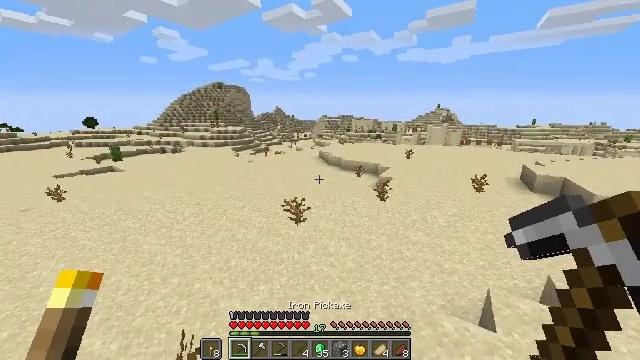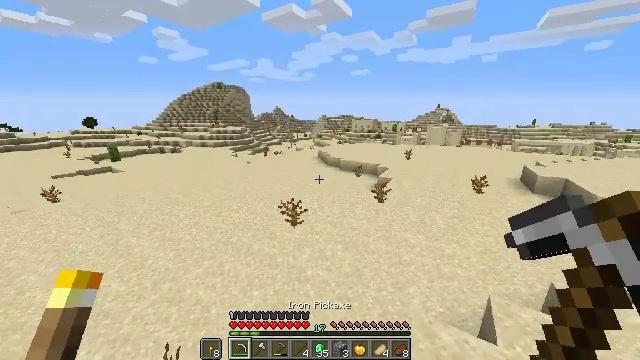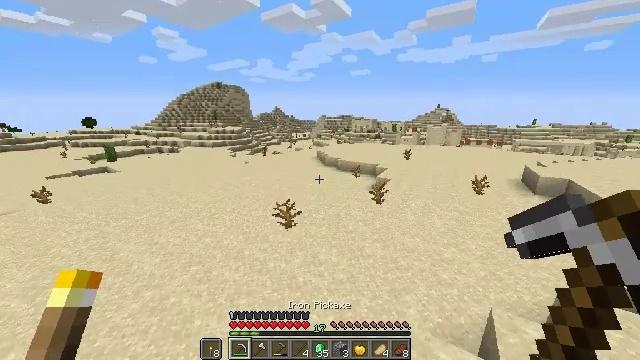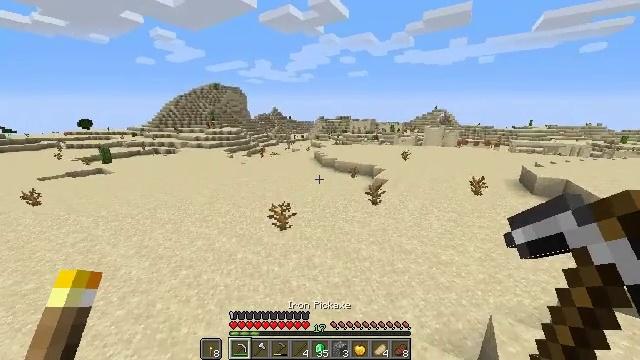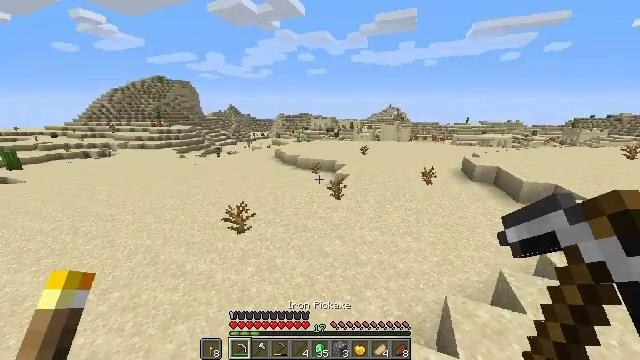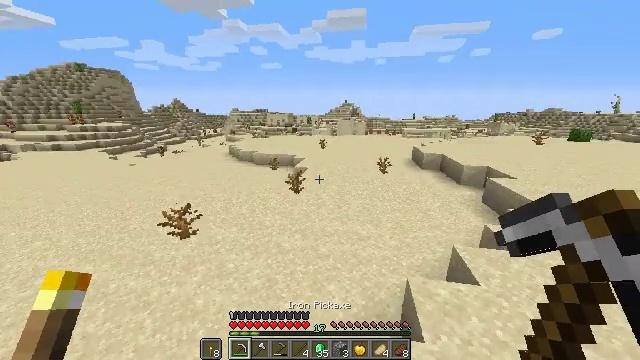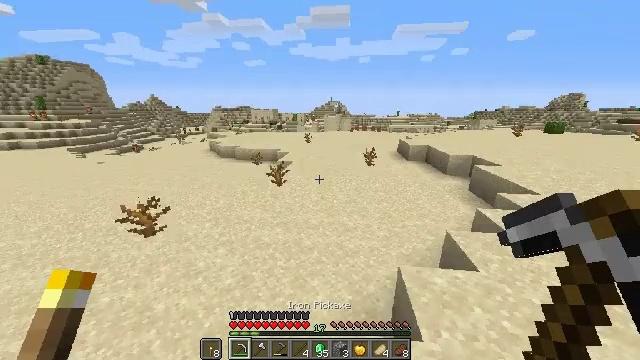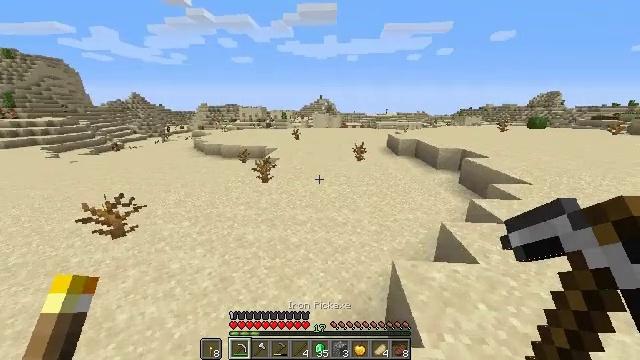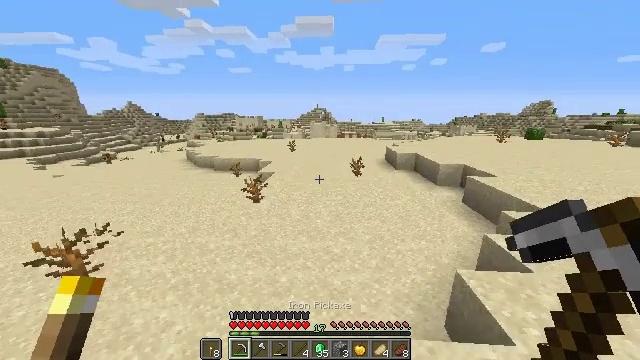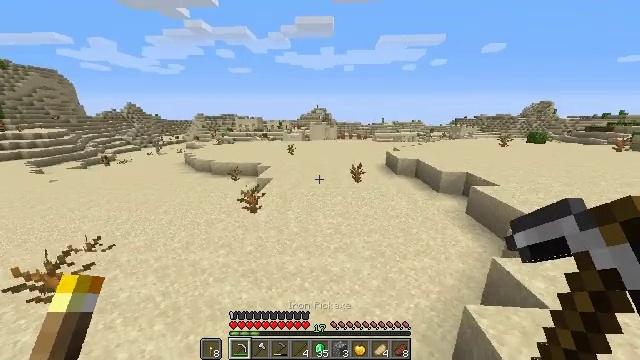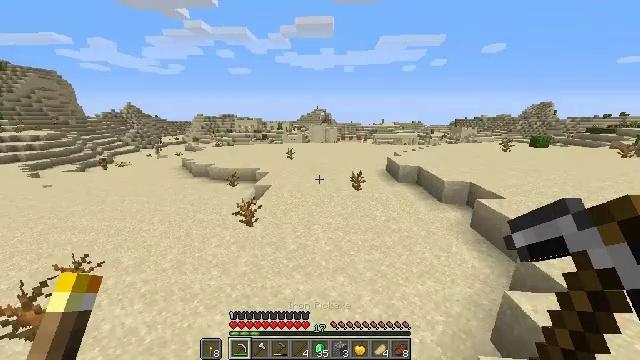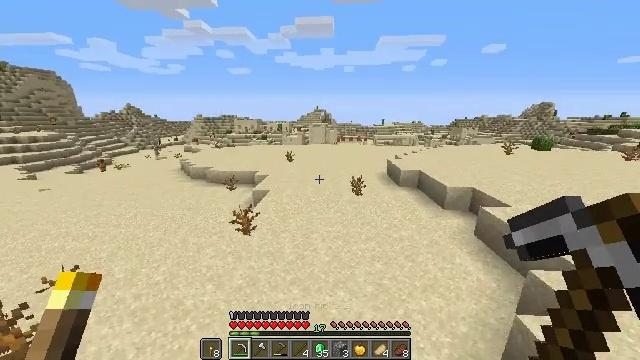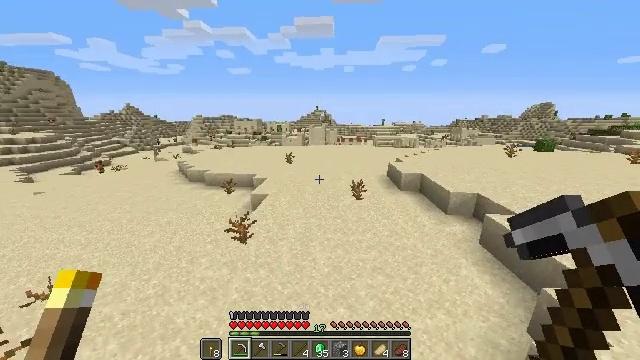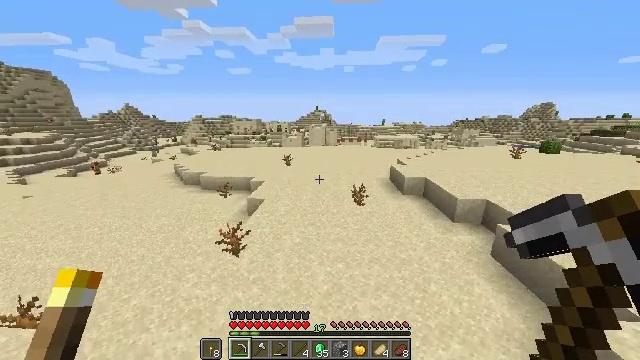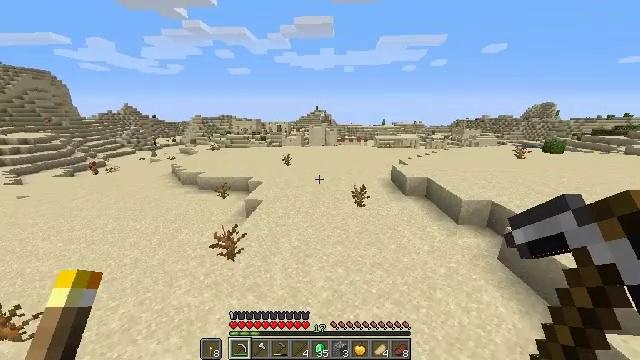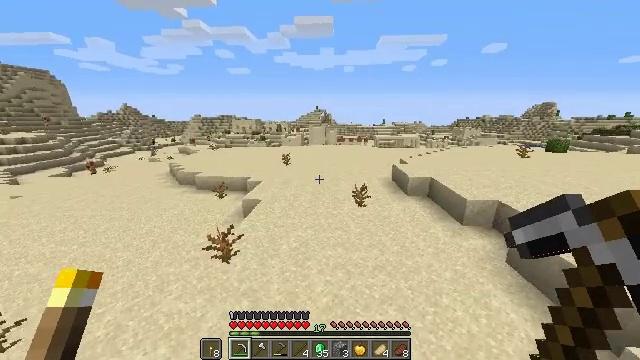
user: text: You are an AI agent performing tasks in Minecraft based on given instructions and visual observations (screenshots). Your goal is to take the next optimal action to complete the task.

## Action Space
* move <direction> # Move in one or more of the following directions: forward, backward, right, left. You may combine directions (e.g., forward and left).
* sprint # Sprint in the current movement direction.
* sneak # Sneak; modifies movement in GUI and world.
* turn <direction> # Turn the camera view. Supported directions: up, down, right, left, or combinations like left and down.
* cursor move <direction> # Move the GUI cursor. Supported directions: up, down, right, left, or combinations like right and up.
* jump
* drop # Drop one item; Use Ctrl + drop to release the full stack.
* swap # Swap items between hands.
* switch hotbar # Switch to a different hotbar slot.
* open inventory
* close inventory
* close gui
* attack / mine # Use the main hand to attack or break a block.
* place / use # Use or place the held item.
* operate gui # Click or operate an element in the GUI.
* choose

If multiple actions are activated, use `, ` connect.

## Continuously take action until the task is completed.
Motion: motion action
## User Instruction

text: Get the cartography table into your inventory.
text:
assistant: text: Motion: move forward and move right, jump
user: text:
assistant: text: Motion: move forward and move right, jump
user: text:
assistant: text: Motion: move forward and move right, jump
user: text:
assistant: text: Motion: move forward and move right, turn right, jump
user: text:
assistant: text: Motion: move forward and move right, turn right, jump
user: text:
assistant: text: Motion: move forward and move right, turn right, jump
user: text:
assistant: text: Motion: move forward, turn right, jump
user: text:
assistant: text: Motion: move forward, turn up, jump
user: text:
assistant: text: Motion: move forward, jump
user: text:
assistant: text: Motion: move forward, sprint, jump
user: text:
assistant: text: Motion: move forward, sprint, jump
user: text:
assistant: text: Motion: move forward, sprint, jump
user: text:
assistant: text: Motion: move forward, sprint, jump
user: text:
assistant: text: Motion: move forward, sprint, jump
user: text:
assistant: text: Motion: move forward, sprint, jump
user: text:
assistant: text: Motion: move forward, jump
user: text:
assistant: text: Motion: move forward, jump
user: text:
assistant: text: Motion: move forward, jump
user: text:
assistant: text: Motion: move forward, jump
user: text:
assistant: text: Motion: move forward, jump
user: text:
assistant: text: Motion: move forward, jump
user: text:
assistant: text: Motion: move forward, jump
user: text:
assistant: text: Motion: move forward, jump
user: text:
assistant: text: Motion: move forward, jump
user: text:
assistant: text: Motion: move forward, jump
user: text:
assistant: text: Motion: move forward, jump
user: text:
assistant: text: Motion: move forward, jump
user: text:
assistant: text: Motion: move forward, jump
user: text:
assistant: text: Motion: move forward, jump
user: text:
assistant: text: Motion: move forward, jump